Current action and preconditions to check: trajectory_clear

Your task: For each precondition in the list above, predict whether it will hold at this action.

Consider the current scene as observed from the mobile robot's camera, and analyze the predicted future states of all dynamic agents (e.g., people, animals, vehicles, or any moving entities) within the NEXT SECOND.

IMPORTANT: Only answer "very likely" if you are absolutely certain—based on strong, clear evidence—that a dynamic agent will violate the precondition in the predicted future state. Do NOT answer "very likely" for unlikely, ambiguous, or low-probability risks.

Ask yourself for each precondition: Is there a high probability, with clear and convincing evidence, that the predicted future states of any dynamic agent will interfere with the predicted future state of the currently executing action within the NEXT SECOND, causing that precondition to fail?

Assess the risk level based on these predictions. Use "likely" or "very likely" if motions create a clear risk of interference.

Use "neutral" or "improbable" if agents are nearby but their predicted paths are clearly diverging or non-conflicting.

Failure Risk Categories: "very improbable", "improbable", "neutral", "likely", "very likely"

Answer Format: Output ONLY the probability_of_failure value from these categories: "very improbable", "improbable", "neutral", "likely", "very likely"

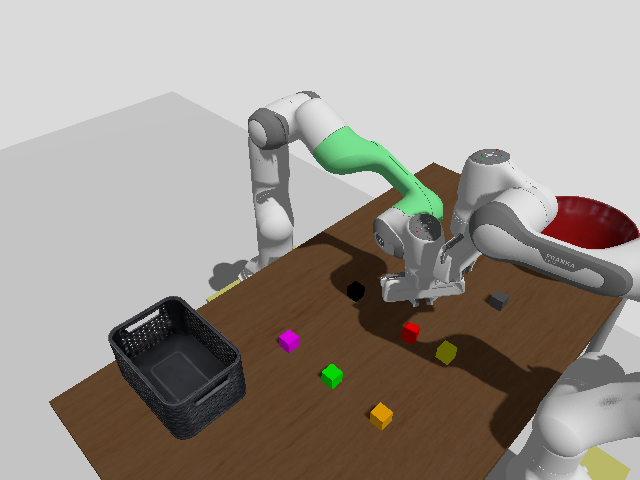

Answer: likely